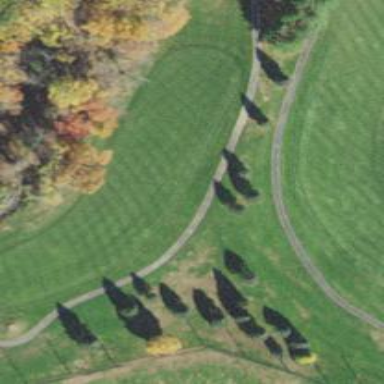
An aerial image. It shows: View of golf hole.